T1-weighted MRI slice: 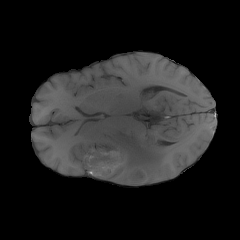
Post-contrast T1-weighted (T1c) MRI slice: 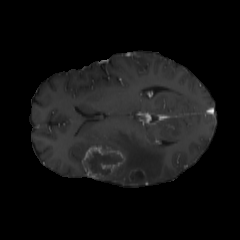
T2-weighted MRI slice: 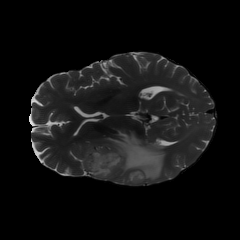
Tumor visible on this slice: yes